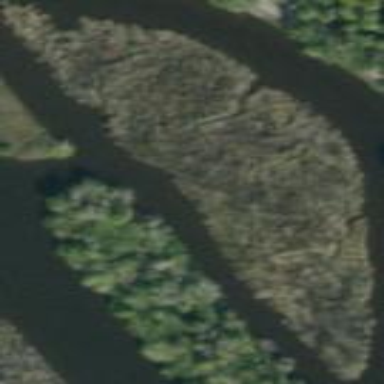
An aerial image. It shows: Wetland area.